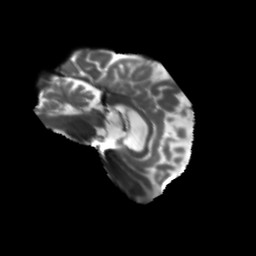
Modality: T2w
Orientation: sagittal
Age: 64
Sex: female
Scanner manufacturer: siemens
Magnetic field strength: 3 T
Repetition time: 5.47 s
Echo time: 0.0854 s